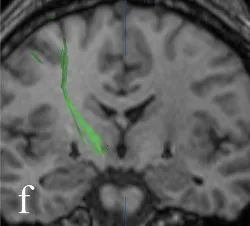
(f) A coronal 3DT1 image showing the relationship between the pyramidal tract and the stimulation lead in the GPi.
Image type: radiology (mri)